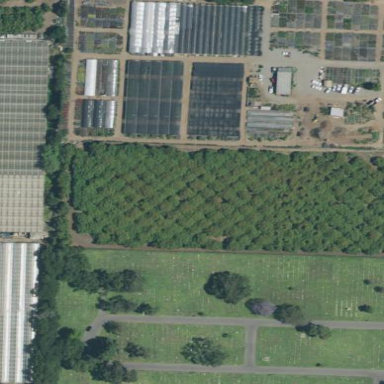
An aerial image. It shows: Orchard filled with avocado trees.